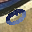
Label: 0